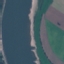
Land use / land cover class: River